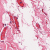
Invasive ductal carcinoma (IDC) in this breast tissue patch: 0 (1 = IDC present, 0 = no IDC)